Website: slack
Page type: billing-address
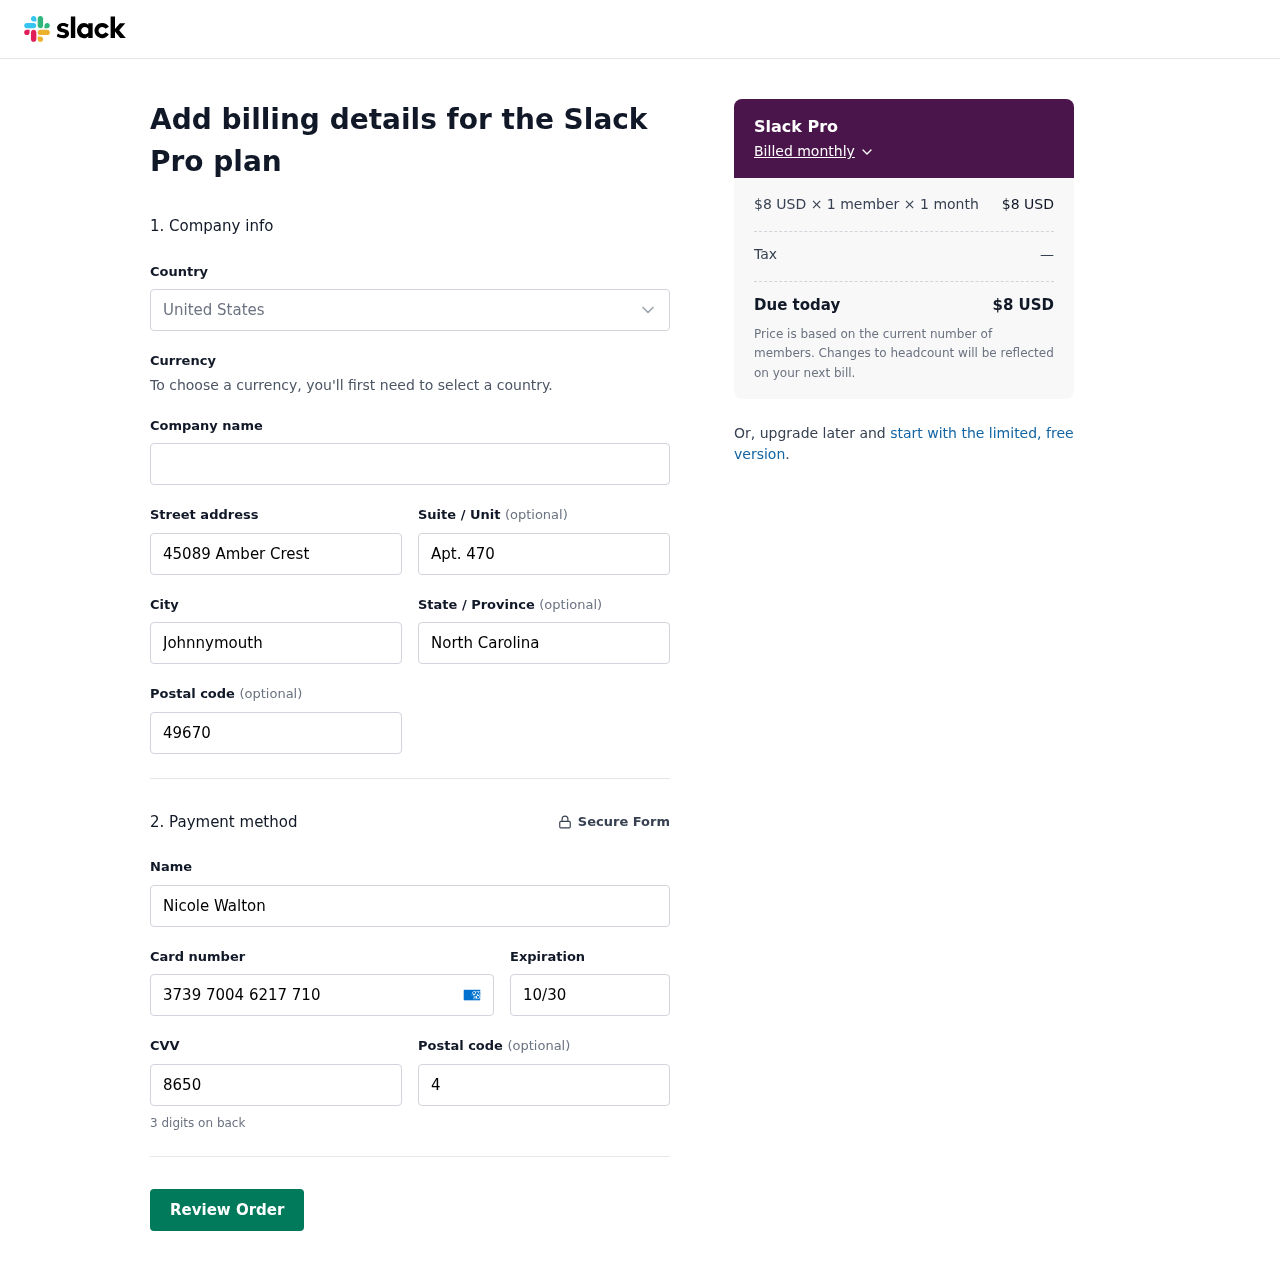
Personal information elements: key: PII_CARD_CVV
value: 8650
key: PII_CARD_EXPIRY
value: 10/30
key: PII_CARD_NUMBER
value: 3739 7004 6217 710
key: PII_CITY
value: Johnnymouth
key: PII_COUNTRY
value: United States
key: PII_FULLNAME
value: Nicole Walton
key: PII_POSTCODE
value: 49670
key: PII_POSTCODE2
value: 48215
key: PII_STATE
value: North Carolina
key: PII_STREET
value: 45089 Amber Crest
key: PII_STREET2
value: Apt. 470
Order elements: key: ORDER_PLAN_PRICE
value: $8 USD
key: ORDER_NUM_MEMBERS
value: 1 member
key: ORDER_NUM_MONTHS
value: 1 month
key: ORDER_SUBTOTAL
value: $8 USD
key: ORDER_TAX
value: —
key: ORDER_TOTAL
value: $8 USD